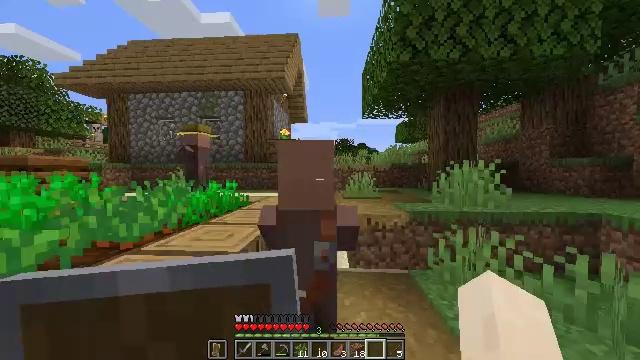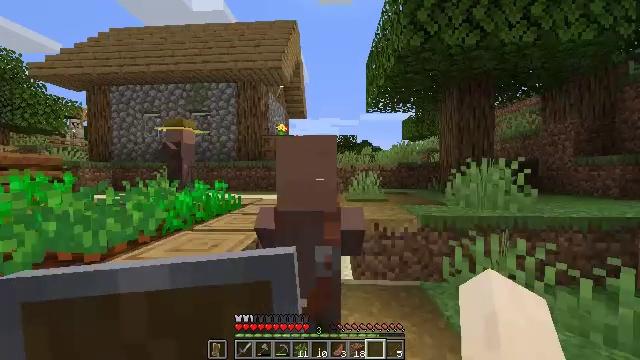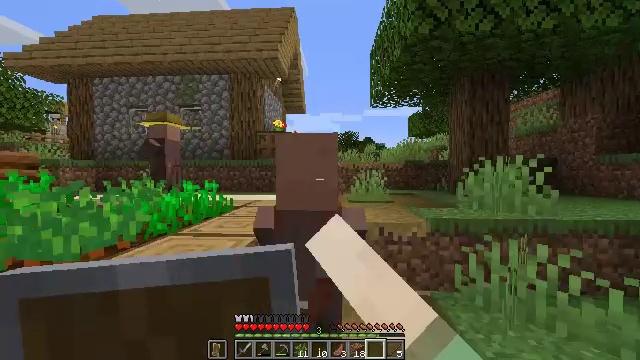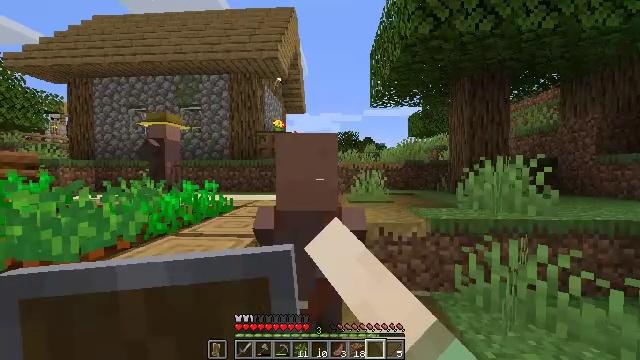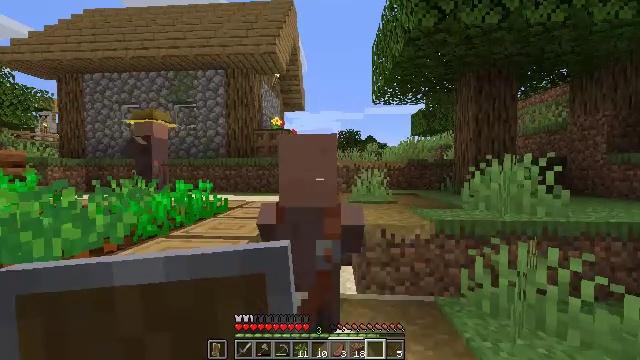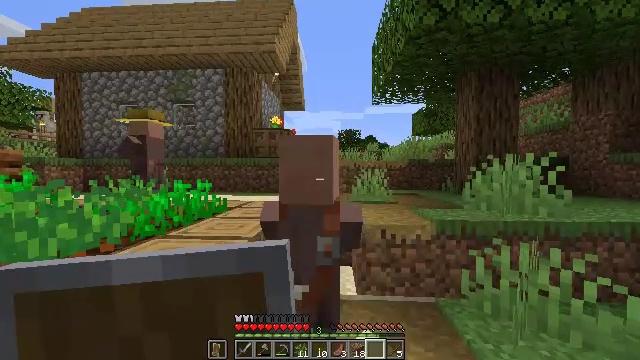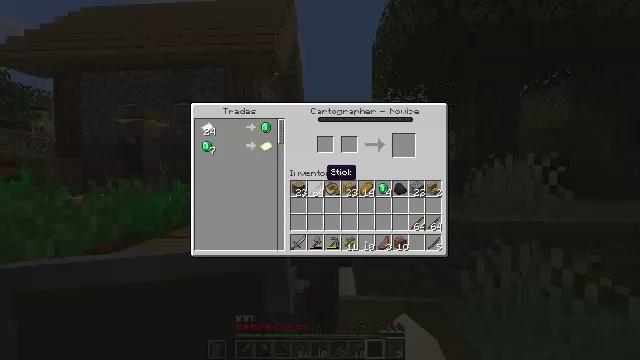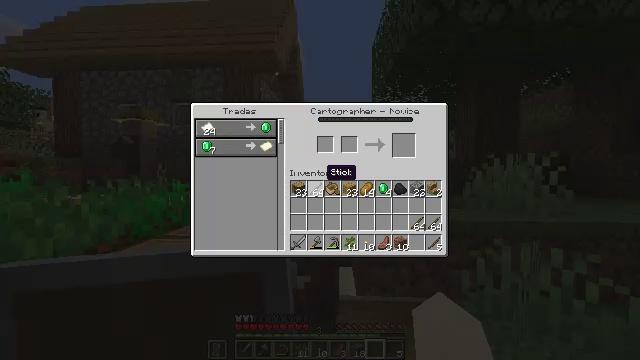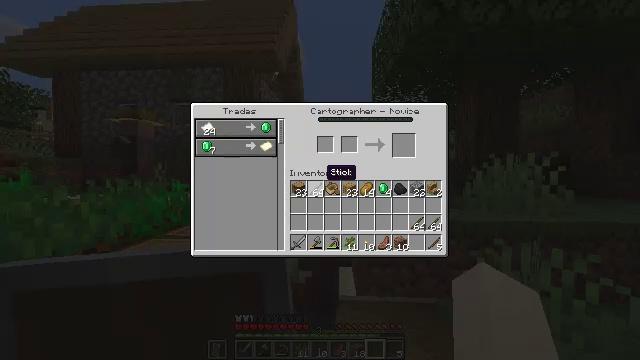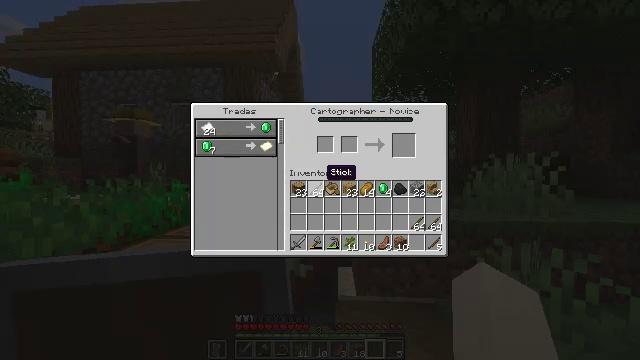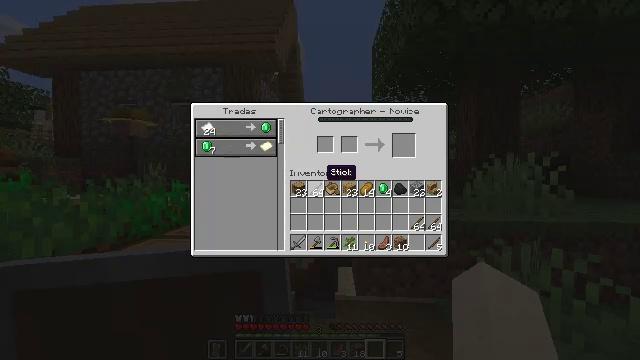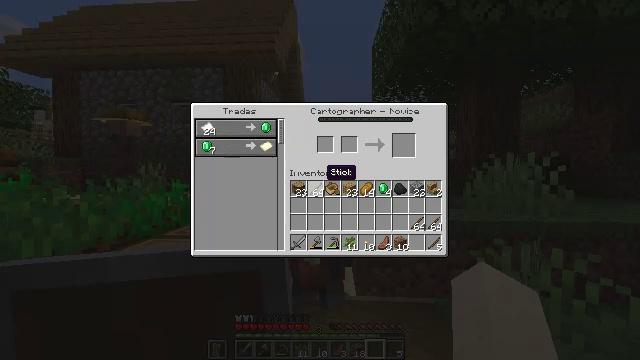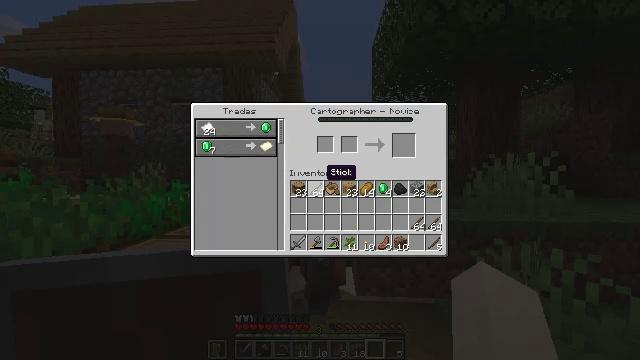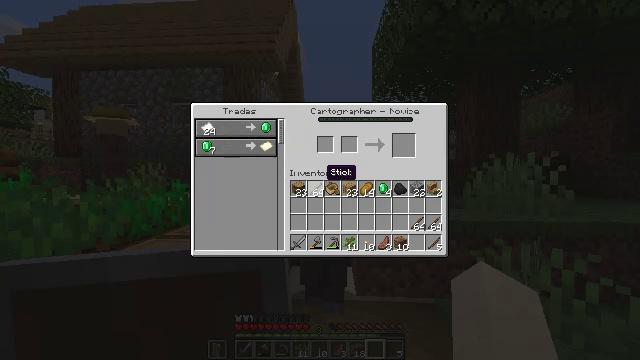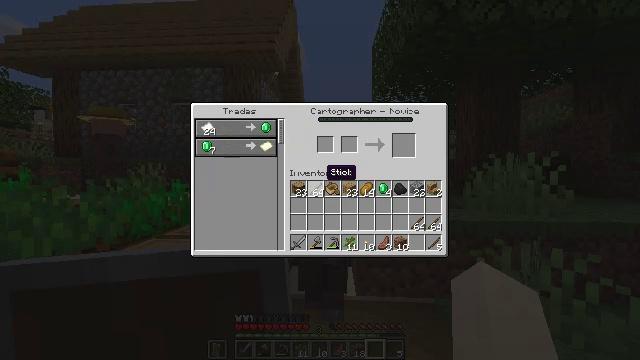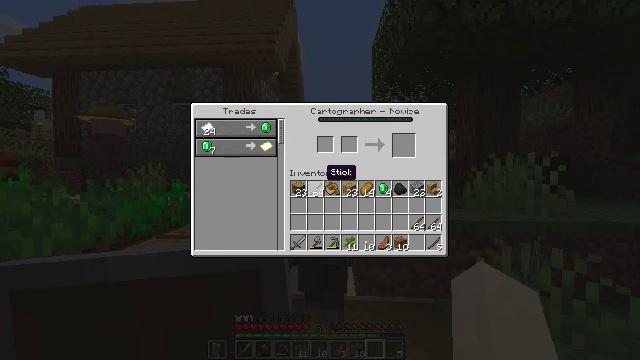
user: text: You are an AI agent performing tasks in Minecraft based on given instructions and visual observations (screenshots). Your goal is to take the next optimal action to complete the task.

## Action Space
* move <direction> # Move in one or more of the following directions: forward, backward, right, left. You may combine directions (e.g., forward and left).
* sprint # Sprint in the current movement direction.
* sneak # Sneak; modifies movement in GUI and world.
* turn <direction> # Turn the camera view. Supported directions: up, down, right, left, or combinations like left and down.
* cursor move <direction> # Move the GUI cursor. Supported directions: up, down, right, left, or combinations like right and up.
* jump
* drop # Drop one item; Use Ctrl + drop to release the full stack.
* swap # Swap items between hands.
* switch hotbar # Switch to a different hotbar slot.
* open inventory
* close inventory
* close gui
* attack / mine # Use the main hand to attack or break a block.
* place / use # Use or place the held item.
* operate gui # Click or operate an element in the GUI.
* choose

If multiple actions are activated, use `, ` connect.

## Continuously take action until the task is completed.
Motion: motion action
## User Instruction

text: Gather the cauldron for reuse.
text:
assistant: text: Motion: use / place
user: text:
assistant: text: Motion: use / place
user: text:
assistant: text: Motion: no_op
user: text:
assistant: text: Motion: no_op
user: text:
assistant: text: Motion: no_op
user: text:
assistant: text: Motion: no_op
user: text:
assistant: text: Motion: no_op
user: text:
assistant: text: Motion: no_op
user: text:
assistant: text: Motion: no_op
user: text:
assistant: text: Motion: no_op
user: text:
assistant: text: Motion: no_op
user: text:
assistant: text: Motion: no_op
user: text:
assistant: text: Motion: no_op
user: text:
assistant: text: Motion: no_op
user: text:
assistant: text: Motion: no_op
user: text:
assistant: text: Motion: no_op
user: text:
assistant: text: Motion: no_op
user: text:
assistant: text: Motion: no_op
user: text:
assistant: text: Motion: no_op
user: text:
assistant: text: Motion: turn left
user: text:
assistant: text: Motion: turn left and down
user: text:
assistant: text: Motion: move right
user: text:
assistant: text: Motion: move right, turn down
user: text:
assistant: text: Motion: move forward and move right, turn right and down
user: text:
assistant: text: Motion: move forward and move right, turn right and down
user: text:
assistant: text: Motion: move forward and move right, turn right
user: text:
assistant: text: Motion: move forward
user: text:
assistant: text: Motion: move forward, sprint
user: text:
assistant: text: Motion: move forward, sprint
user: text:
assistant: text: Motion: move forward, sprint